Field crop: tomato
Growth stage: 1
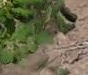
Species: tomato